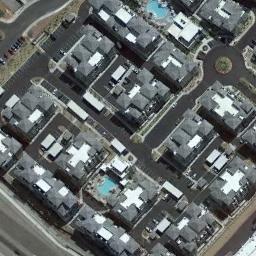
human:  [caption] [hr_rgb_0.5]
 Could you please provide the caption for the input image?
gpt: There are many buildings of different shapes and sizes in medium residential area .

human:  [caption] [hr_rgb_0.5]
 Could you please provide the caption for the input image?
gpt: The medium residential area has some neatly arranged houses and some roads go through the medium residential area .

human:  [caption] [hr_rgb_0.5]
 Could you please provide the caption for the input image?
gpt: The medium residential is next to the road .

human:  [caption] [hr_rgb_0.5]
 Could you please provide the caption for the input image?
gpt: Medium-sized residential areas have roads on both sides .

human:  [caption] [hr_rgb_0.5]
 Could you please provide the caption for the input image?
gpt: There are many gray and white buildings on the medium residential area .